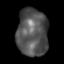
Tissue: skin
Cell type: Myeloid cells
Senescence score: 0.7454
Nuclear area (px): 1443
Mean DAPI intensity: 84.058